Aerial crown-view tile of a tropical tree (Barro Colorado Island, Panama), acquired 20250915:
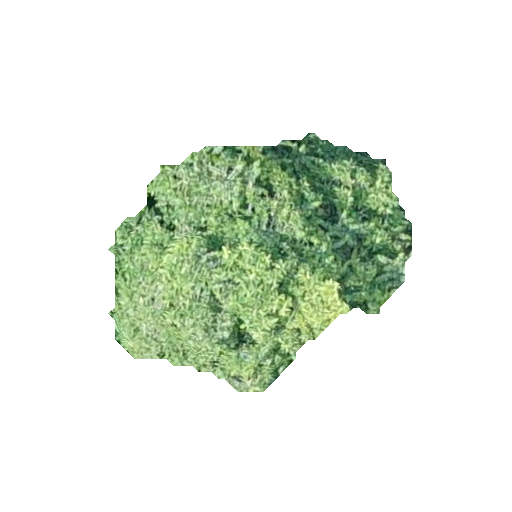
Species: Genipa americana
GBIF accepted scientific name: Genipa americana
Crown area: 78.768 m²